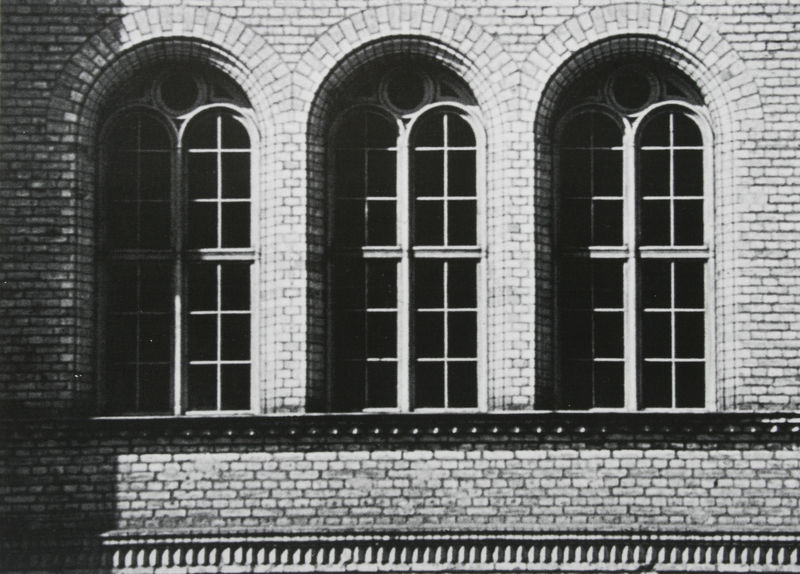
Titel: Fassade (Ausschnitt)
Künstler: Theodor Stein
Standort: Berlin
Institution: Krankenhaus Bethanien
Schlagwörter: kämpfer, schatten, weiß, ausschnitt, fenster, glas, grau, hell, holz, licht, raum, schwarz, gebäude, haus, architektur, rahmen, stein, gitter, kirche, sonne, drei, england, gotik, kreis, rund, umrandung, leiste, bogen, fassade, schule, mauer, sprossenfenster, ziegel, backstein, pilaster, rundbogen, runde, detail, dekor, verzierung, stuck, stege, foto, fotografie, bögen, fensterkreuz, kreuz, sprossen, rundfenster, mauerwerk, schwarzweiss, arkaden, halbrund, fries, aussenansicht, villa, sims, ziegelsteine, gesims, stäbe, dienste, gotisch, spitzbogen, triforium, rundbögen, fensterbank, romanik, florenz, fensterbrett, zierde, durchbruch, gothik, streben, blech, dreiteilig, bauwerk, verstrebung, fensterbögen, oculus, okulus, bogenfenster, fires, bosse, gewände, zahnfries, biforium, doppelfenster, fensterreihe, lanzetten, terrakotta, lanzette, closeup, fensterstreben, diphorenfenster, ziegelwerk, fnester, e, warzweiß, drei fenster, langes fenster, steher, simsen, gesimmse, #sprossen